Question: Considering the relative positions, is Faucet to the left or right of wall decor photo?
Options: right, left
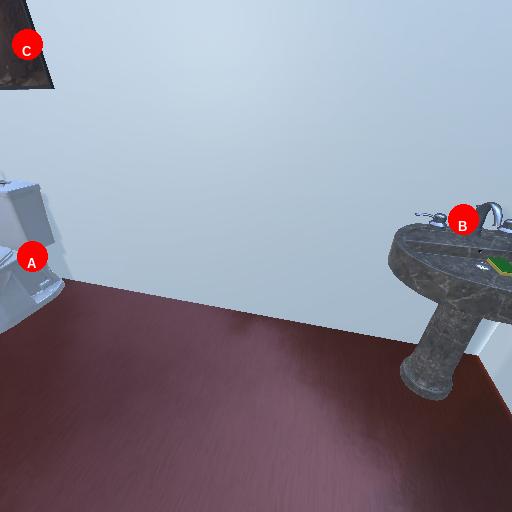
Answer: right